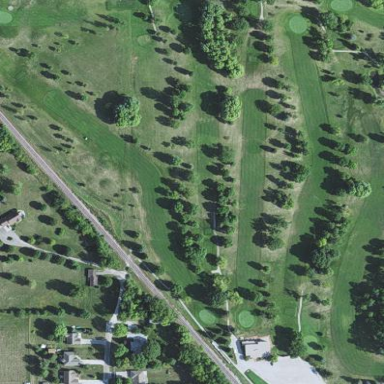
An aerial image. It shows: Golf course.